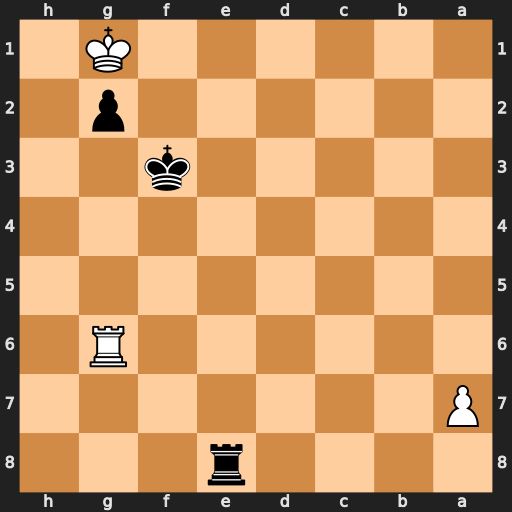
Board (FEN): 4r3/P7/6R1/8/8/5k2/6p1/6K1
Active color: b
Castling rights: -
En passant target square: -
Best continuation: Re1+ Kh2 Rh1#